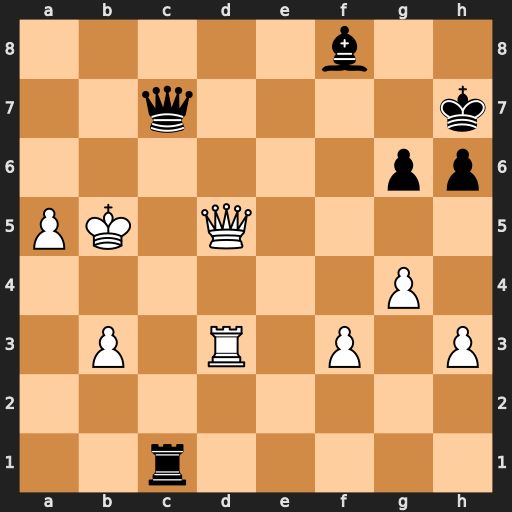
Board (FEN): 5b2/2q4k/6pp/PK1Q4/6P1/1P1R1P1P/8/2r5
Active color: w
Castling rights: -
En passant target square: -
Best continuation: Qd7+ Kg8 Qxc7